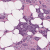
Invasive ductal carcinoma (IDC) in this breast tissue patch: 1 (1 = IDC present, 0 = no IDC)